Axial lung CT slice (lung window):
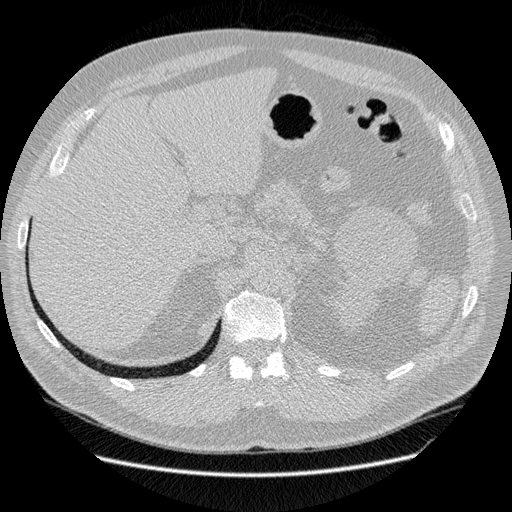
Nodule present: no